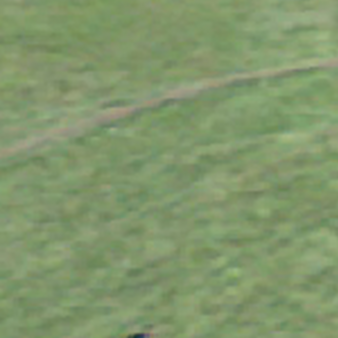
Label: other